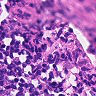
Metastatic tissue present: no